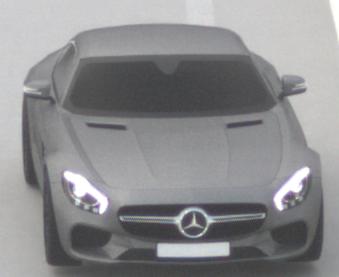
Make: Mercedes-Benz
Model: AMG GT Coupé
Detailed model: AMG GT (190) Coupé
Model produced from: 2014/10
Model produced until: 2017/01
Doors: 2
Color: gray
Road condition: dry road
Daytime: midday
Contrast: low contrast